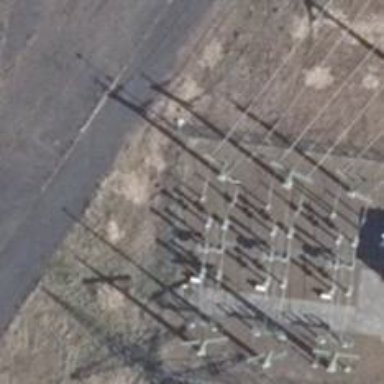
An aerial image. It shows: Power line is depicted.